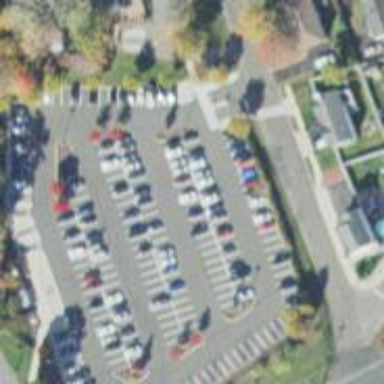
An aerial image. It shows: Road serving as parking aisle.